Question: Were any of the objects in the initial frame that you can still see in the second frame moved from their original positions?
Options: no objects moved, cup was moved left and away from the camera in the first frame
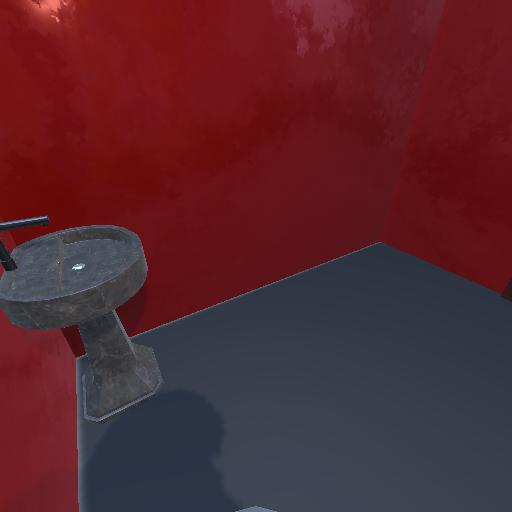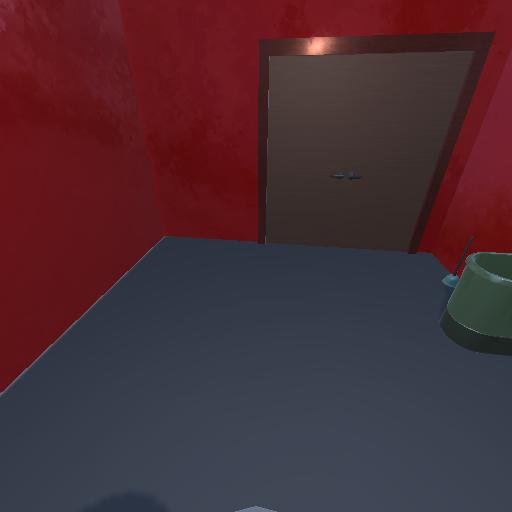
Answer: no objects moved